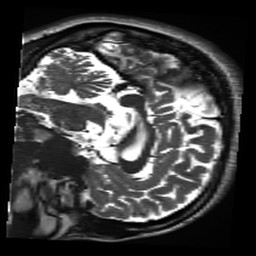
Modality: inplaneT2
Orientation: sagittal
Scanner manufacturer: siemens
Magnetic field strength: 3 T
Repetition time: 11 s
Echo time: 0.059 s